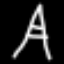
Label: The Eiffel Tower